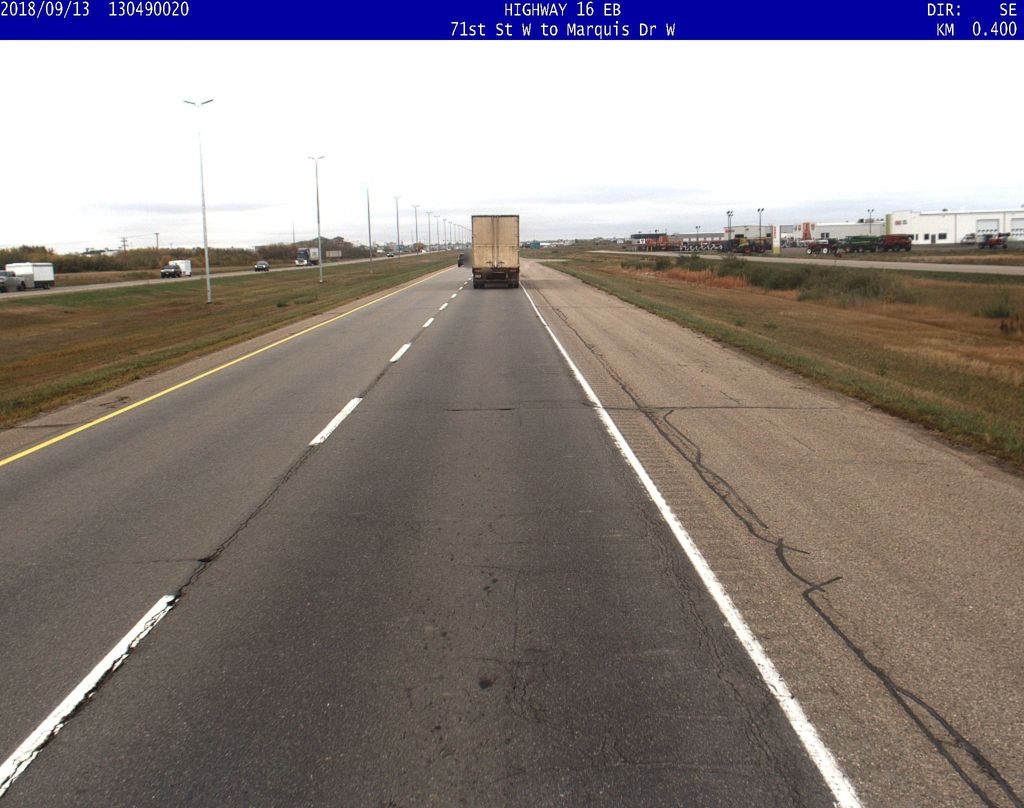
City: saskatoon